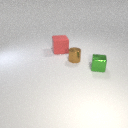
large red rubber cube behind small brown metal cylinder